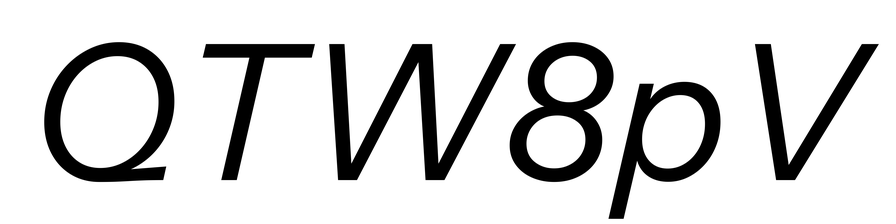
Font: InstrumentSans-Italic_Italic